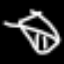
Label: diamond